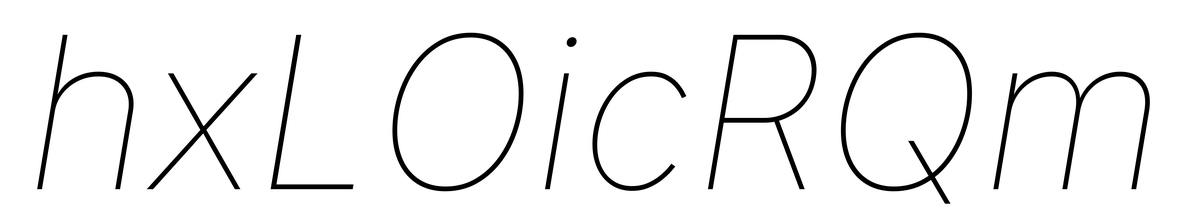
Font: Inter-Italic_Thin_Italic